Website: walmart
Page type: address-validator
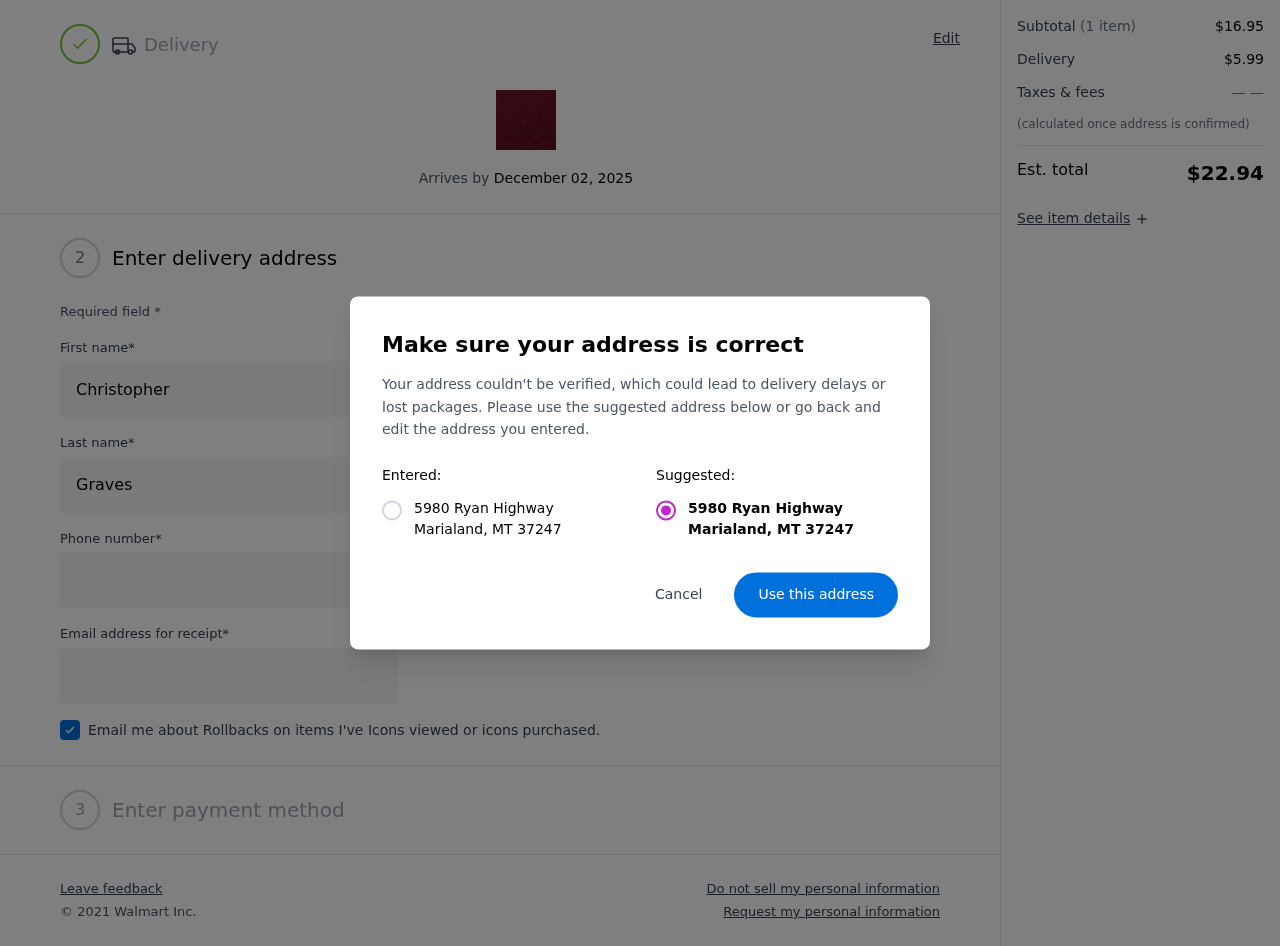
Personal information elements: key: PII_CITY
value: Marialand
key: PII_POSTCODE
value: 37247
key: PII_STATE_ABBR
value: MT
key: PII_STREET
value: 5980 Ryan Highway
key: PII_FIRSTNAME
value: Christopher
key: PII_LASTNAME
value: Graves
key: PII_STREET2
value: Apt. 666
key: PII_PHONE
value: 3067410740
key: PII_EMAIL
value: christopher_graves@hotmail.com
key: PII_POSTCODE_FULL
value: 37247
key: PII_POSTCODE_NUMERIC
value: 37247
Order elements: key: ORDER_DELIVERY_DATE
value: December 02, 2025
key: ORDER_SUBTOTAL
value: $16.95
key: ORDER_SHIPPING_COST
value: $5.99
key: ORDER_TOTAL
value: $22.94